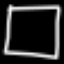
Label: square